Question: Imagine I have an UIImage.
I need to rotate and then crop it in the global coordinate system (not UIImage coordinate system). So the resulted image will be cropped rotated.
How can I do this? CGImageCreateWithImageInRect will crop image only in the image-relative coordinates.

PS Answer in comments. You should use CIImage.
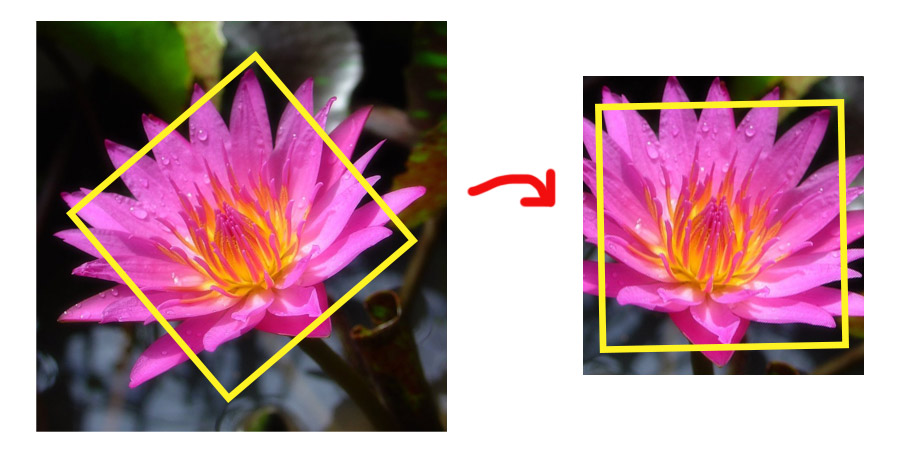
Answer: Maybe this can help
'''
//init
CIImage *image = [CIImage imageWithCGImage:CGImageRef];
//rotation
CIImage *rotatedImage = [image imageByApplyingTransform:someTransform];
//crop
CIImage *croppedImage = [rotatedImage imageByCroppingToRect:someRect];
'''